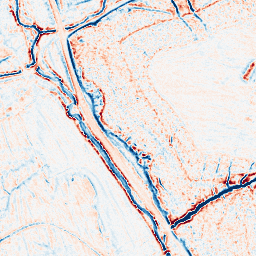
Category: edge_preserving
Decomposition family: bilateral
Decomposition parameters: d: 9
sigma_color: 50
sigma_space: 100
Upsampling method: bspline
Upsampling parameters: scale: 4
Upsampling scale: 4